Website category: university
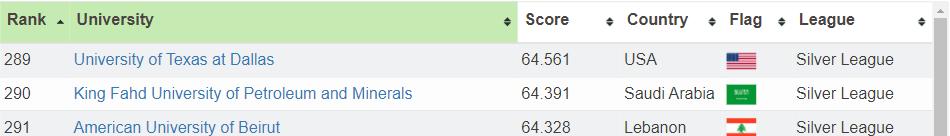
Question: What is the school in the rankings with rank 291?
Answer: American University of Beirut

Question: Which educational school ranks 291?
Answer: American University of Beirut

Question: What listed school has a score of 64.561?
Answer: University of Texas at Dallas

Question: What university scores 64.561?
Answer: University of Texas at Dallas

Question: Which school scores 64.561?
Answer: University of Texas at Dallas

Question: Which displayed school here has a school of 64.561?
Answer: University of Texas at Dallas

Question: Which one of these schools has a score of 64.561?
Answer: University of Texas at Dallas

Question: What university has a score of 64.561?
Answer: University of Texas at Dallas

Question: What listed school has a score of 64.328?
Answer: American University of Beirut

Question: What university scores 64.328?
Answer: American University of Beirut

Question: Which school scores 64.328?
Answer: American University of Beirut

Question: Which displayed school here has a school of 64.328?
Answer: American University of Beirut

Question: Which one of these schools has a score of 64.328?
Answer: American University of Beirut

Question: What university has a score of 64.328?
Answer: American University of Beirut

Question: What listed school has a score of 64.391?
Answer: King Fahd University of Petroleum and Minerals

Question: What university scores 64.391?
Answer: King Fahd University of Petroleum and Minerals

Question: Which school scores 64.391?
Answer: King Fahd University of Petroleum and Minerals

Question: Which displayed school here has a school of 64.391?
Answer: King Fahd University of Petroleum and Minerals

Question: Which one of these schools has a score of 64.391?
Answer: King Fahd University of Petroleum and Minerals

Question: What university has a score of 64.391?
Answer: King Fahd University of Petroleum and Minerals

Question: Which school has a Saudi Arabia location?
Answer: King Fahd University of Petroleum and Minerals

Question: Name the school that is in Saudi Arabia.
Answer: King Fahd University of Petroleum and Minerals

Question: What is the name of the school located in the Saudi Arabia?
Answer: King Fahd University of Petroleum and Minerals

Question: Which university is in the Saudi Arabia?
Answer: King Fahd University of Petroleum and Minerals

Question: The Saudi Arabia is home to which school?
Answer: King Fahd University of Petroleum and Minerals

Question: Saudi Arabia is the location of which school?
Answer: King Fahd University of Petroleum and Minerals

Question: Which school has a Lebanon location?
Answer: American University of Beirut

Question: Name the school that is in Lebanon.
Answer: American University of Beirut

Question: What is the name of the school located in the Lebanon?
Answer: American University of Beirut

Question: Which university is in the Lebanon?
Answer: American University of Beirut

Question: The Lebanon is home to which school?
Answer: American University of Beirut

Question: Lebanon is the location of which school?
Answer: American University of Beirut

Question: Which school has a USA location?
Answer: University of Texas at Dallas

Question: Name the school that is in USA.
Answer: University of Texas at Dallas

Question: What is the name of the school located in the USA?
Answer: University of Texas at Dallas

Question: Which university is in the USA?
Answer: University of Texas at Dallas

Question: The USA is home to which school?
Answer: University of Texas at Dallas

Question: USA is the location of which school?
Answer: University of Texas at Dallas